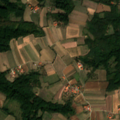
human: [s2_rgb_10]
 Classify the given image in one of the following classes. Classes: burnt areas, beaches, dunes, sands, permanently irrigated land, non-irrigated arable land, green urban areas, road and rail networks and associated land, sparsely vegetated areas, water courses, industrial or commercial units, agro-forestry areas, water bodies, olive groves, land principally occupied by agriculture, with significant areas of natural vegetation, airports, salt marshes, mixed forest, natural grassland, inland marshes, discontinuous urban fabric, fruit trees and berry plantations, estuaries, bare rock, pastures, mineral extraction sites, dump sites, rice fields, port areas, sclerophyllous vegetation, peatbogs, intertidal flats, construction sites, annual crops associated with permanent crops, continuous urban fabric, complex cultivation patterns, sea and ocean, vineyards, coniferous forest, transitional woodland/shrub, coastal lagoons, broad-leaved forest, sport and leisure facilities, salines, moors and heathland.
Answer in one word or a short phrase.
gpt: complex cultivation patterns, broad-leaved forest